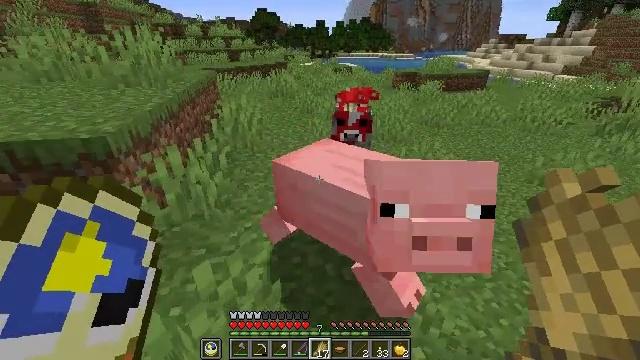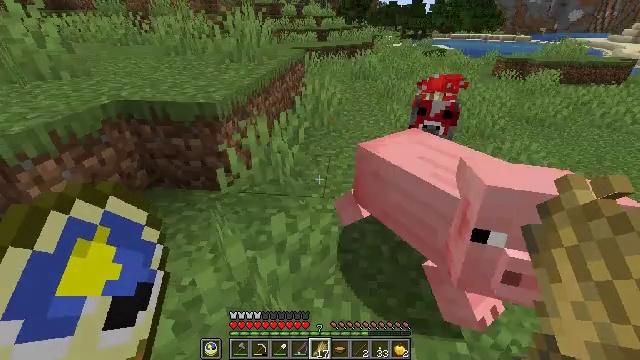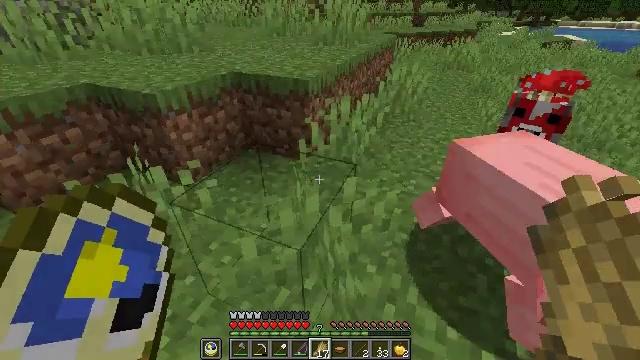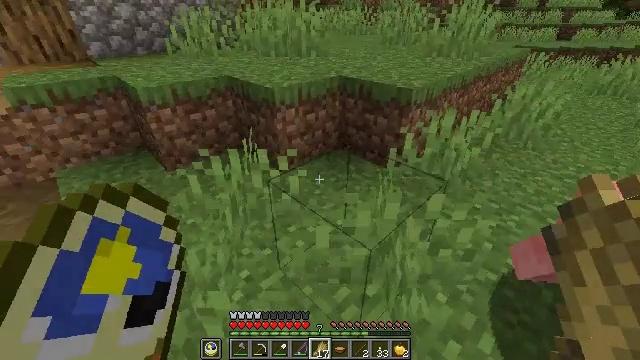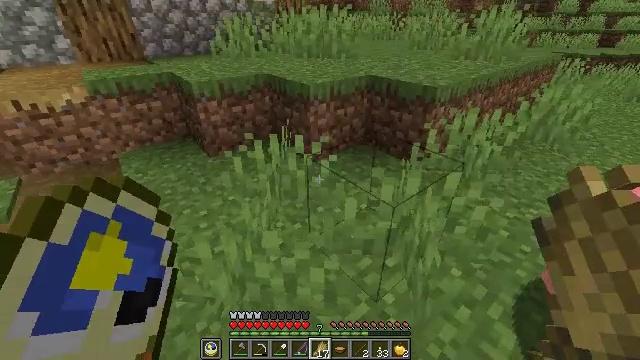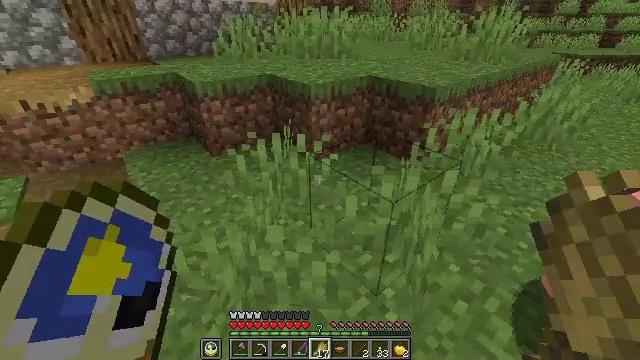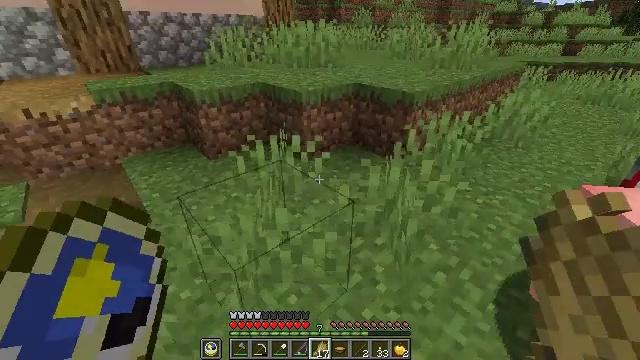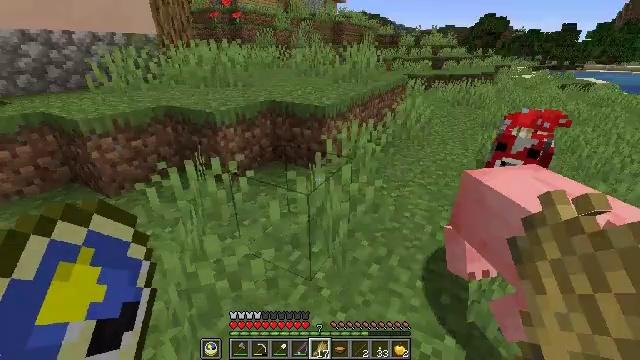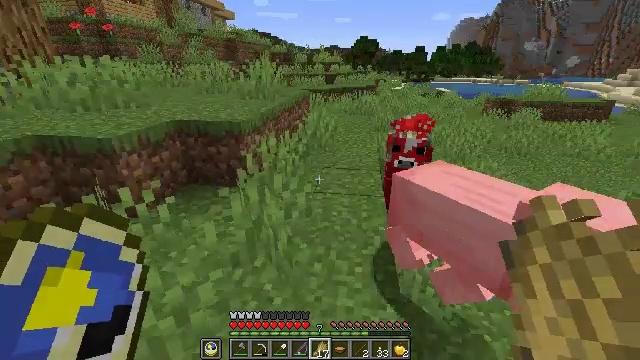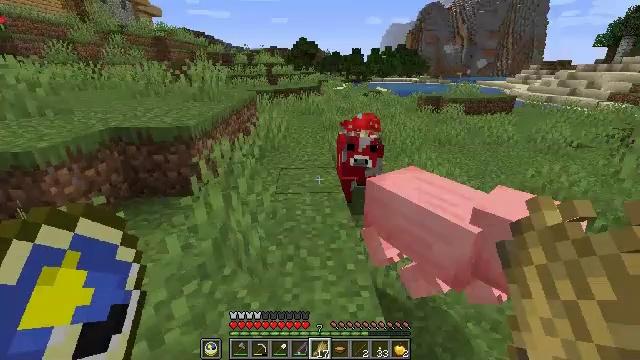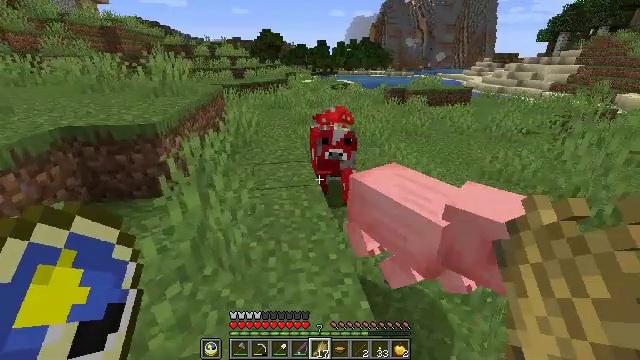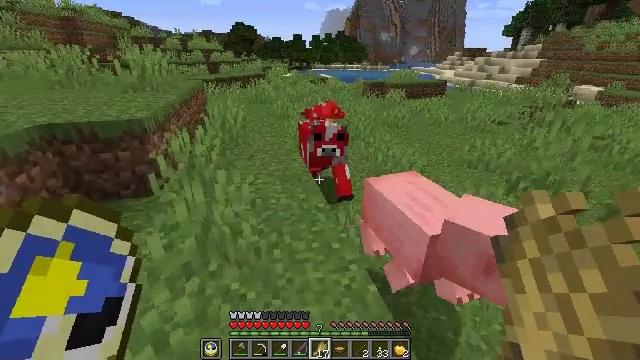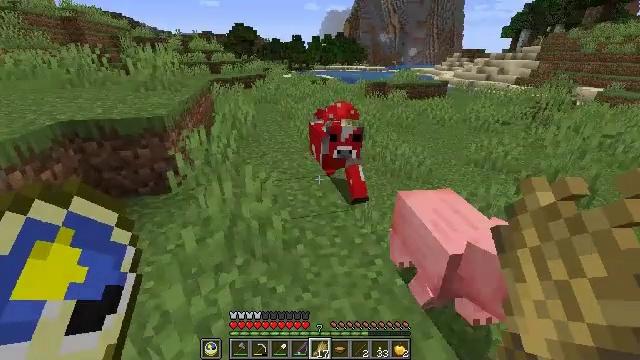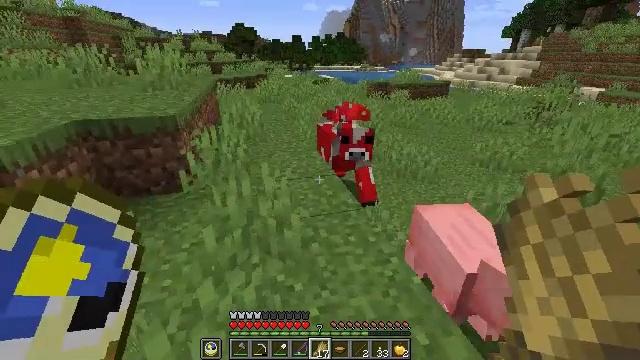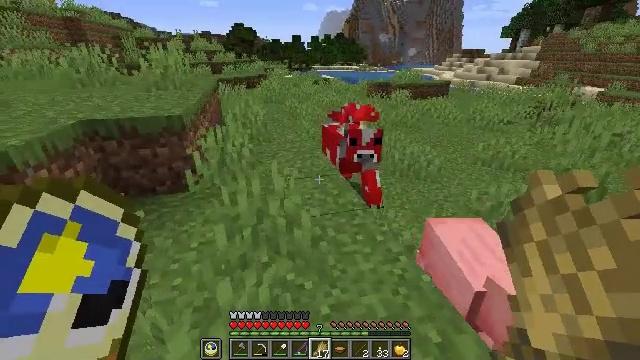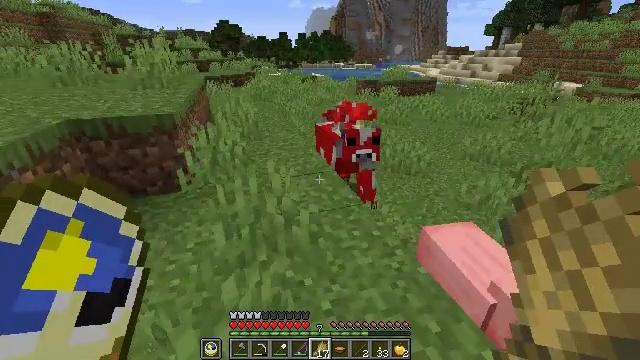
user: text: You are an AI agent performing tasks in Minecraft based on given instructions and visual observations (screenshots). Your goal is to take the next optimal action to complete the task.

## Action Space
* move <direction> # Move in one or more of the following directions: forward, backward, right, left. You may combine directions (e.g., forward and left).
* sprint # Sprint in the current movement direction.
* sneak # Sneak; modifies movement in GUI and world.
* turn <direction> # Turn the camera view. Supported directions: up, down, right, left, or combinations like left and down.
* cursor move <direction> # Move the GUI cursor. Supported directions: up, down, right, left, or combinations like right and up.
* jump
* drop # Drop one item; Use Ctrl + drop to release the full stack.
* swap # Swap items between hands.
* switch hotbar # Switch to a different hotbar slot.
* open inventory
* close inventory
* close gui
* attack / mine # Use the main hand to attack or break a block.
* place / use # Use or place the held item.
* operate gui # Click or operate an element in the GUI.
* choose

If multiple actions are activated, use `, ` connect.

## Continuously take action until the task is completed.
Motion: motion action
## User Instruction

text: Collect the oak door by breaking it.
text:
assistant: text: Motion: move back, turn left and down
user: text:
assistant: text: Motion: move back, turn left and down
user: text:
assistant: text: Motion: move back, turn left and up
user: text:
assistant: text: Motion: move back, turn left and up
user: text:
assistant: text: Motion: move back
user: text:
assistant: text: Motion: move back and move left, turn right and up
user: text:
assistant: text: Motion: move left, turn right and up
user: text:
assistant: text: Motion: move left, turn right and up
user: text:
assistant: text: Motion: move left, turn right
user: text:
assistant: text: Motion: move left, turn right and down
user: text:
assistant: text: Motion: move left, turn right and down
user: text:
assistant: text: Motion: move left
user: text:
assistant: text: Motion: no_op
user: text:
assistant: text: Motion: no_op
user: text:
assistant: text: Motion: turn right
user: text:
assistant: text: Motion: turn right and down
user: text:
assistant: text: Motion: turn right and down
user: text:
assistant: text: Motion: turn right and down
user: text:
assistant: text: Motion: turn right
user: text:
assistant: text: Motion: no_op
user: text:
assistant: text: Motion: no_op
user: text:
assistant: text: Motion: turn right and down
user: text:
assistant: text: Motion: no_op
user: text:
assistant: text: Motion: no_op
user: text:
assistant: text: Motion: no_op
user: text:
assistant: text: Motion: turn right and up
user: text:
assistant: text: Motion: turn right
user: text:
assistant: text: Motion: turn right
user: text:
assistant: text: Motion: turn right and up
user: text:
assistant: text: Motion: move right, turn right and up, jump